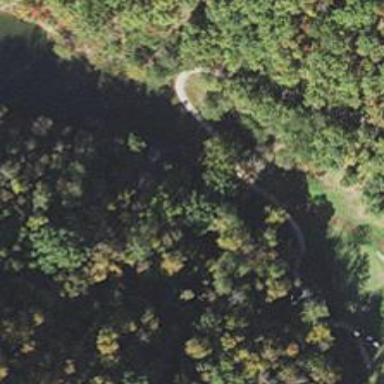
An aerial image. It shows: Footway that doubles as golf path.